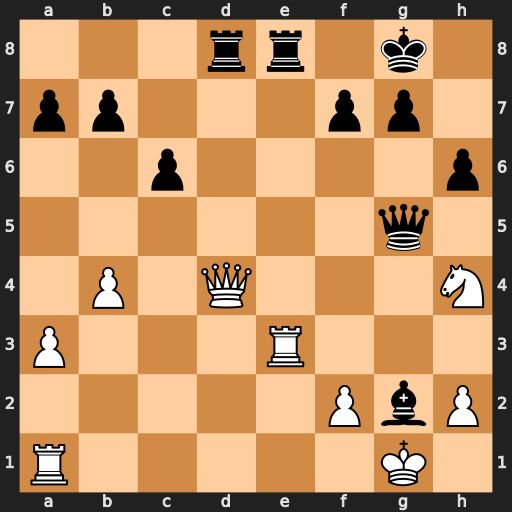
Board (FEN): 3rr1k1/pp3pp1/2p4p/6q1/1P1Q3N/P3R3/5PbP/R5K1
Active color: w
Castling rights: -
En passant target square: -
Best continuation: Rxe8+ Rxe8 Nxg2